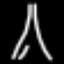
Label: The Eiffel Tower